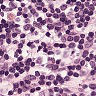
Metastatic tissue present: no